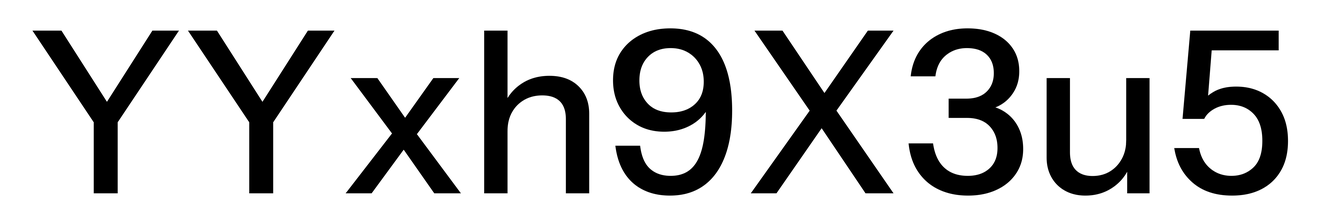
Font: InstrumentSans_Medium